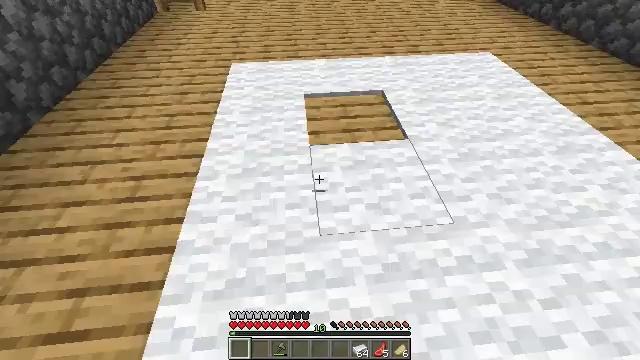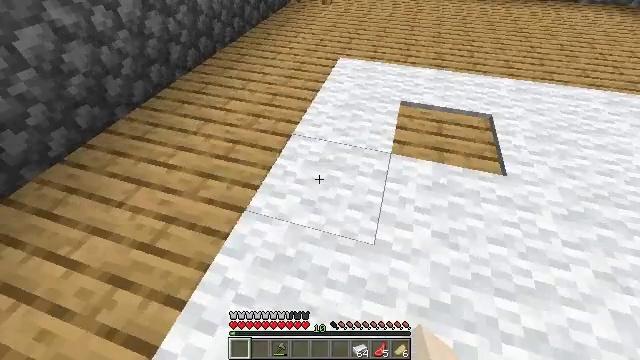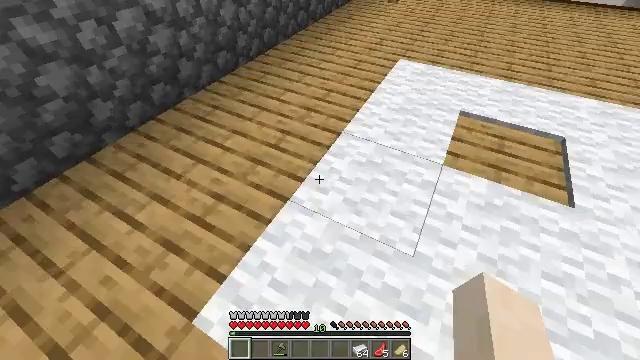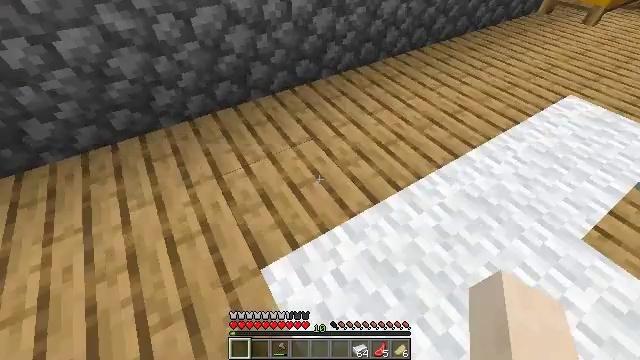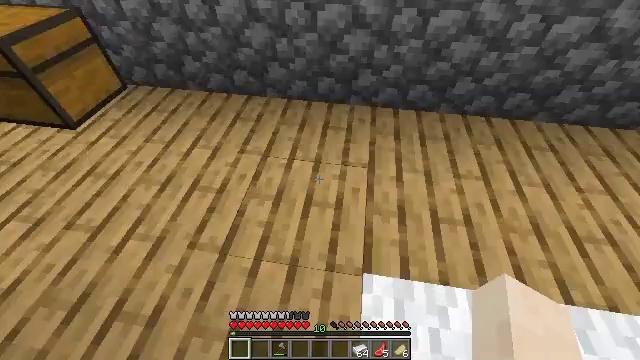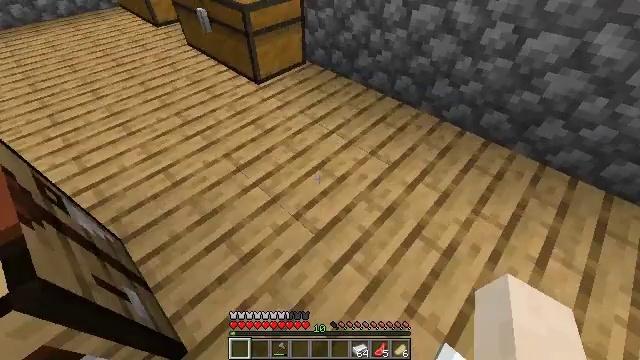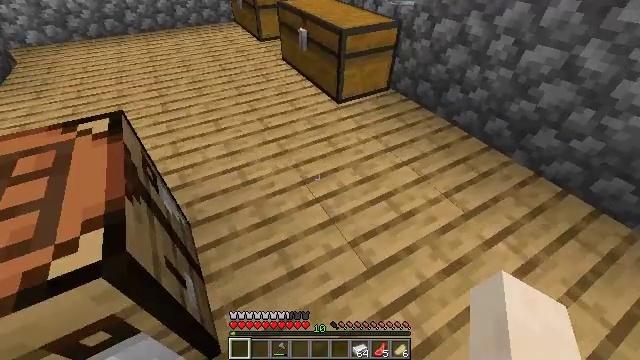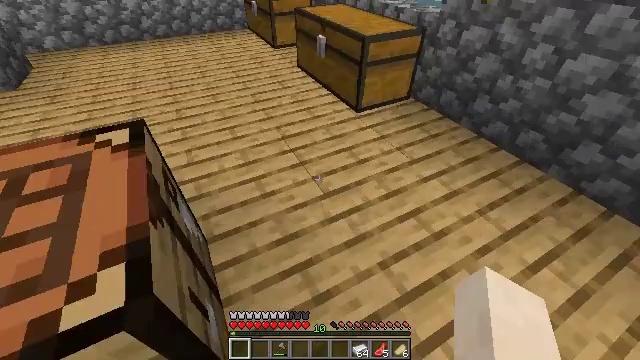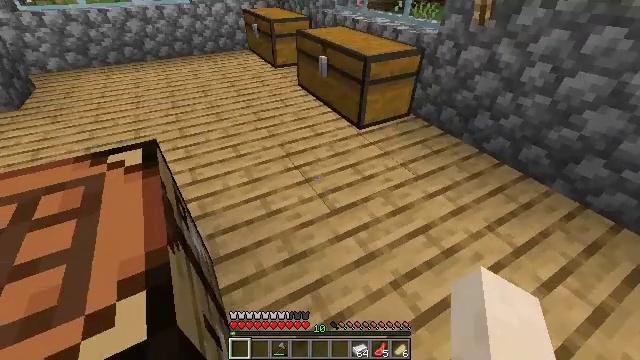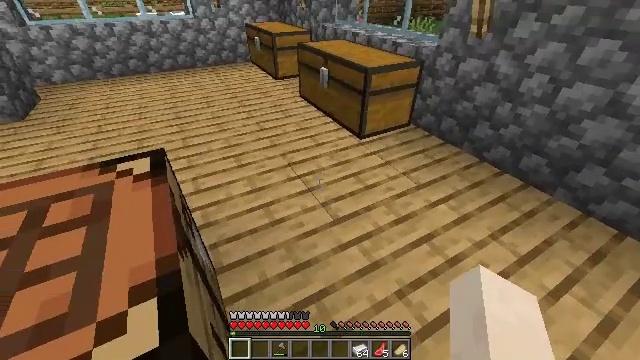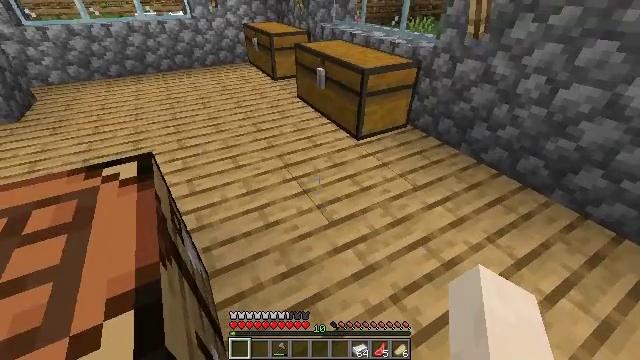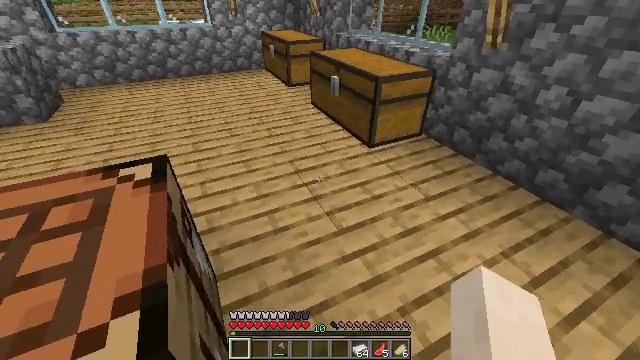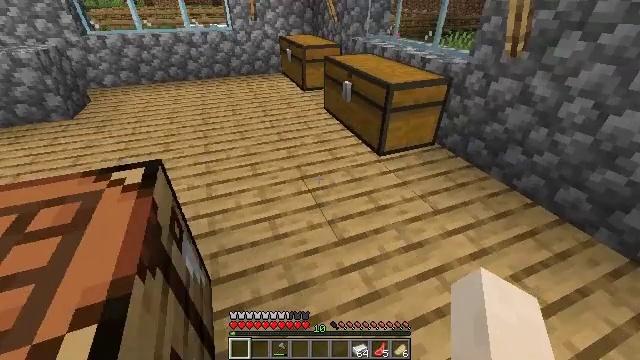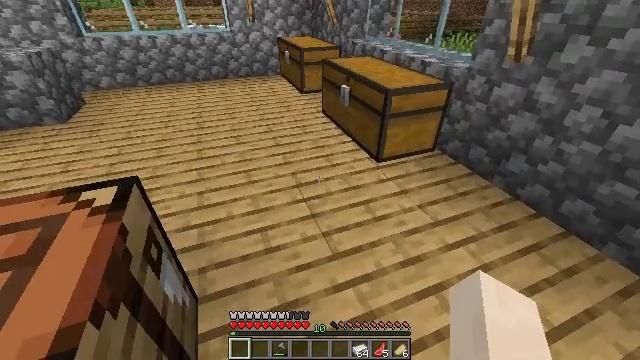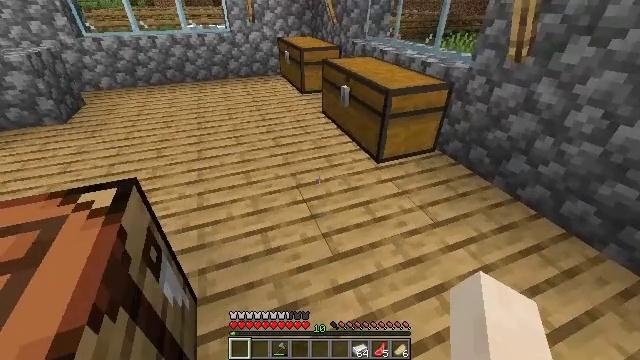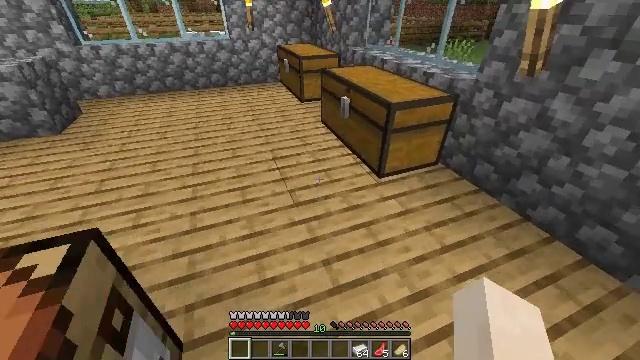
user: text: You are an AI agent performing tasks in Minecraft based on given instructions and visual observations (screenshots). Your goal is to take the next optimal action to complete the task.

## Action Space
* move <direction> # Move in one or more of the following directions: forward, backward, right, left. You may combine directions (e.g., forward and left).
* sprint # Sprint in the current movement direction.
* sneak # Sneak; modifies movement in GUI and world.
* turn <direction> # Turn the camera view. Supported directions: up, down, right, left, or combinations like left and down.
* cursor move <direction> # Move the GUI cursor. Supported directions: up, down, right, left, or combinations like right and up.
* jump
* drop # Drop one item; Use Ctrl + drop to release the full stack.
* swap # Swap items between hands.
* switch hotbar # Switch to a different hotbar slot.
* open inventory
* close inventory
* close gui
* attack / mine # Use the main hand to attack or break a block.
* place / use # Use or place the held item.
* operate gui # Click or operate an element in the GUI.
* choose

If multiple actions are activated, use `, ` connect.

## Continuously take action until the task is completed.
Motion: motion action
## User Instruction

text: Make a white carpet on the crafting table.
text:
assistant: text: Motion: turn left
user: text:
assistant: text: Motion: move left, turn left
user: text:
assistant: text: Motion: move left, turn left
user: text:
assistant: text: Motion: move left, turn left
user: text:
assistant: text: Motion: move left, turn left
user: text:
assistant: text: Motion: move forward and move left, turn left and up
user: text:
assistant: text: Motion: move forward and move left, turn left and up
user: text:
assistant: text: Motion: move forward and move left, turn up
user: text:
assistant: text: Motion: move forward, turn up
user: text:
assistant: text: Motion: move forward
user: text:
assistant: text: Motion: move forward, turn left and up
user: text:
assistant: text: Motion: move forward, sprint, turn left
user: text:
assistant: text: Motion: move forward, sprint
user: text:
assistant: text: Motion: move forward, sprint
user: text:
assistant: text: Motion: move forward, sprint
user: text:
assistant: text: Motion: move forward, sprint
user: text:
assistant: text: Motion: move forward, turn left and up
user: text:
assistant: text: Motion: move forward, turn left and up
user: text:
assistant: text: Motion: move forward
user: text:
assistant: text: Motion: move forward and move left
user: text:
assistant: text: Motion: move forward and move left, turn right and up
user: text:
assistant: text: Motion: move forward and move left, turn right
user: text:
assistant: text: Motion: move forward, turn right and up
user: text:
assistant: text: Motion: move forward, turn right
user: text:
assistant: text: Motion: move forward, turn right
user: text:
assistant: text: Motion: move forward
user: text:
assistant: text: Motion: move forward
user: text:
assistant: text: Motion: move forward
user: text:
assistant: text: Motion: move forward
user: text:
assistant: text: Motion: move forward